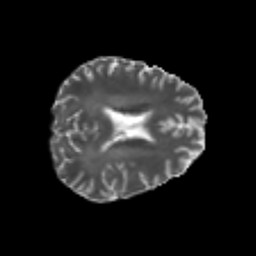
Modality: T2w
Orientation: axial
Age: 42
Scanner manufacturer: philips
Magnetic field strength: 3 T
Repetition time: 8.553 s
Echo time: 0.1273 s